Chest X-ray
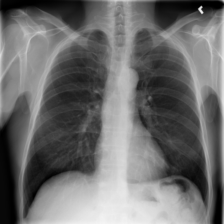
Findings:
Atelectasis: negative
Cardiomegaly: negative
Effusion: negative
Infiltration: negative
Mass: negative
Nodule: negative
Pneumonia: negative
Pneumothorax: negative
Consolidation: negative
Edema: negative
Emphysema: negative
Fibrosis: negative
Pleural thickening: negative
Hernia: negative